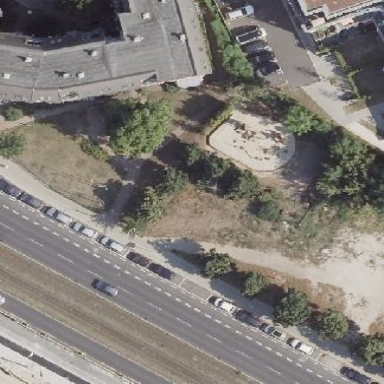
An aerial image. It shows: Playground area for leisure activities on the land.